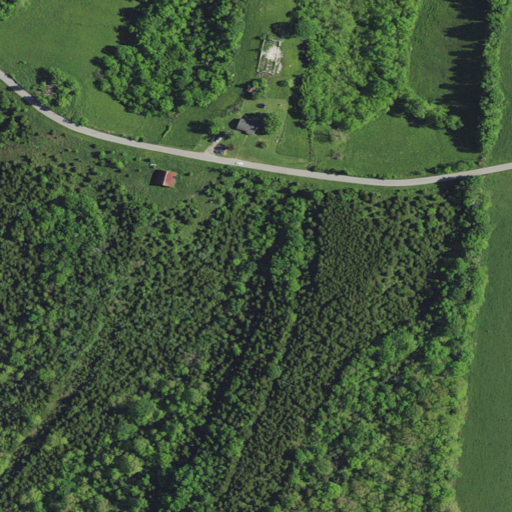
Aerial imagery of ridge(s) in Kentucky named Chipman Ridge containing evergreen forest, mixed forest, pasture, deciduous forest, open development, and low intensity development